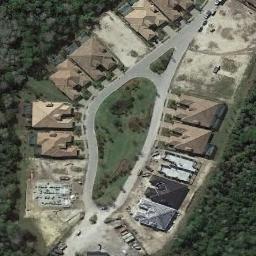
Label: dense_residential